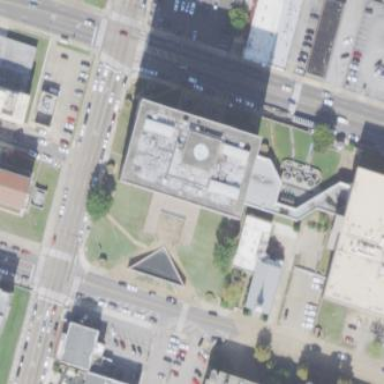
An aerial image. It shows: Building that serves as both police station and courthouse.